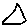
Label: triangle